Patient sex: F
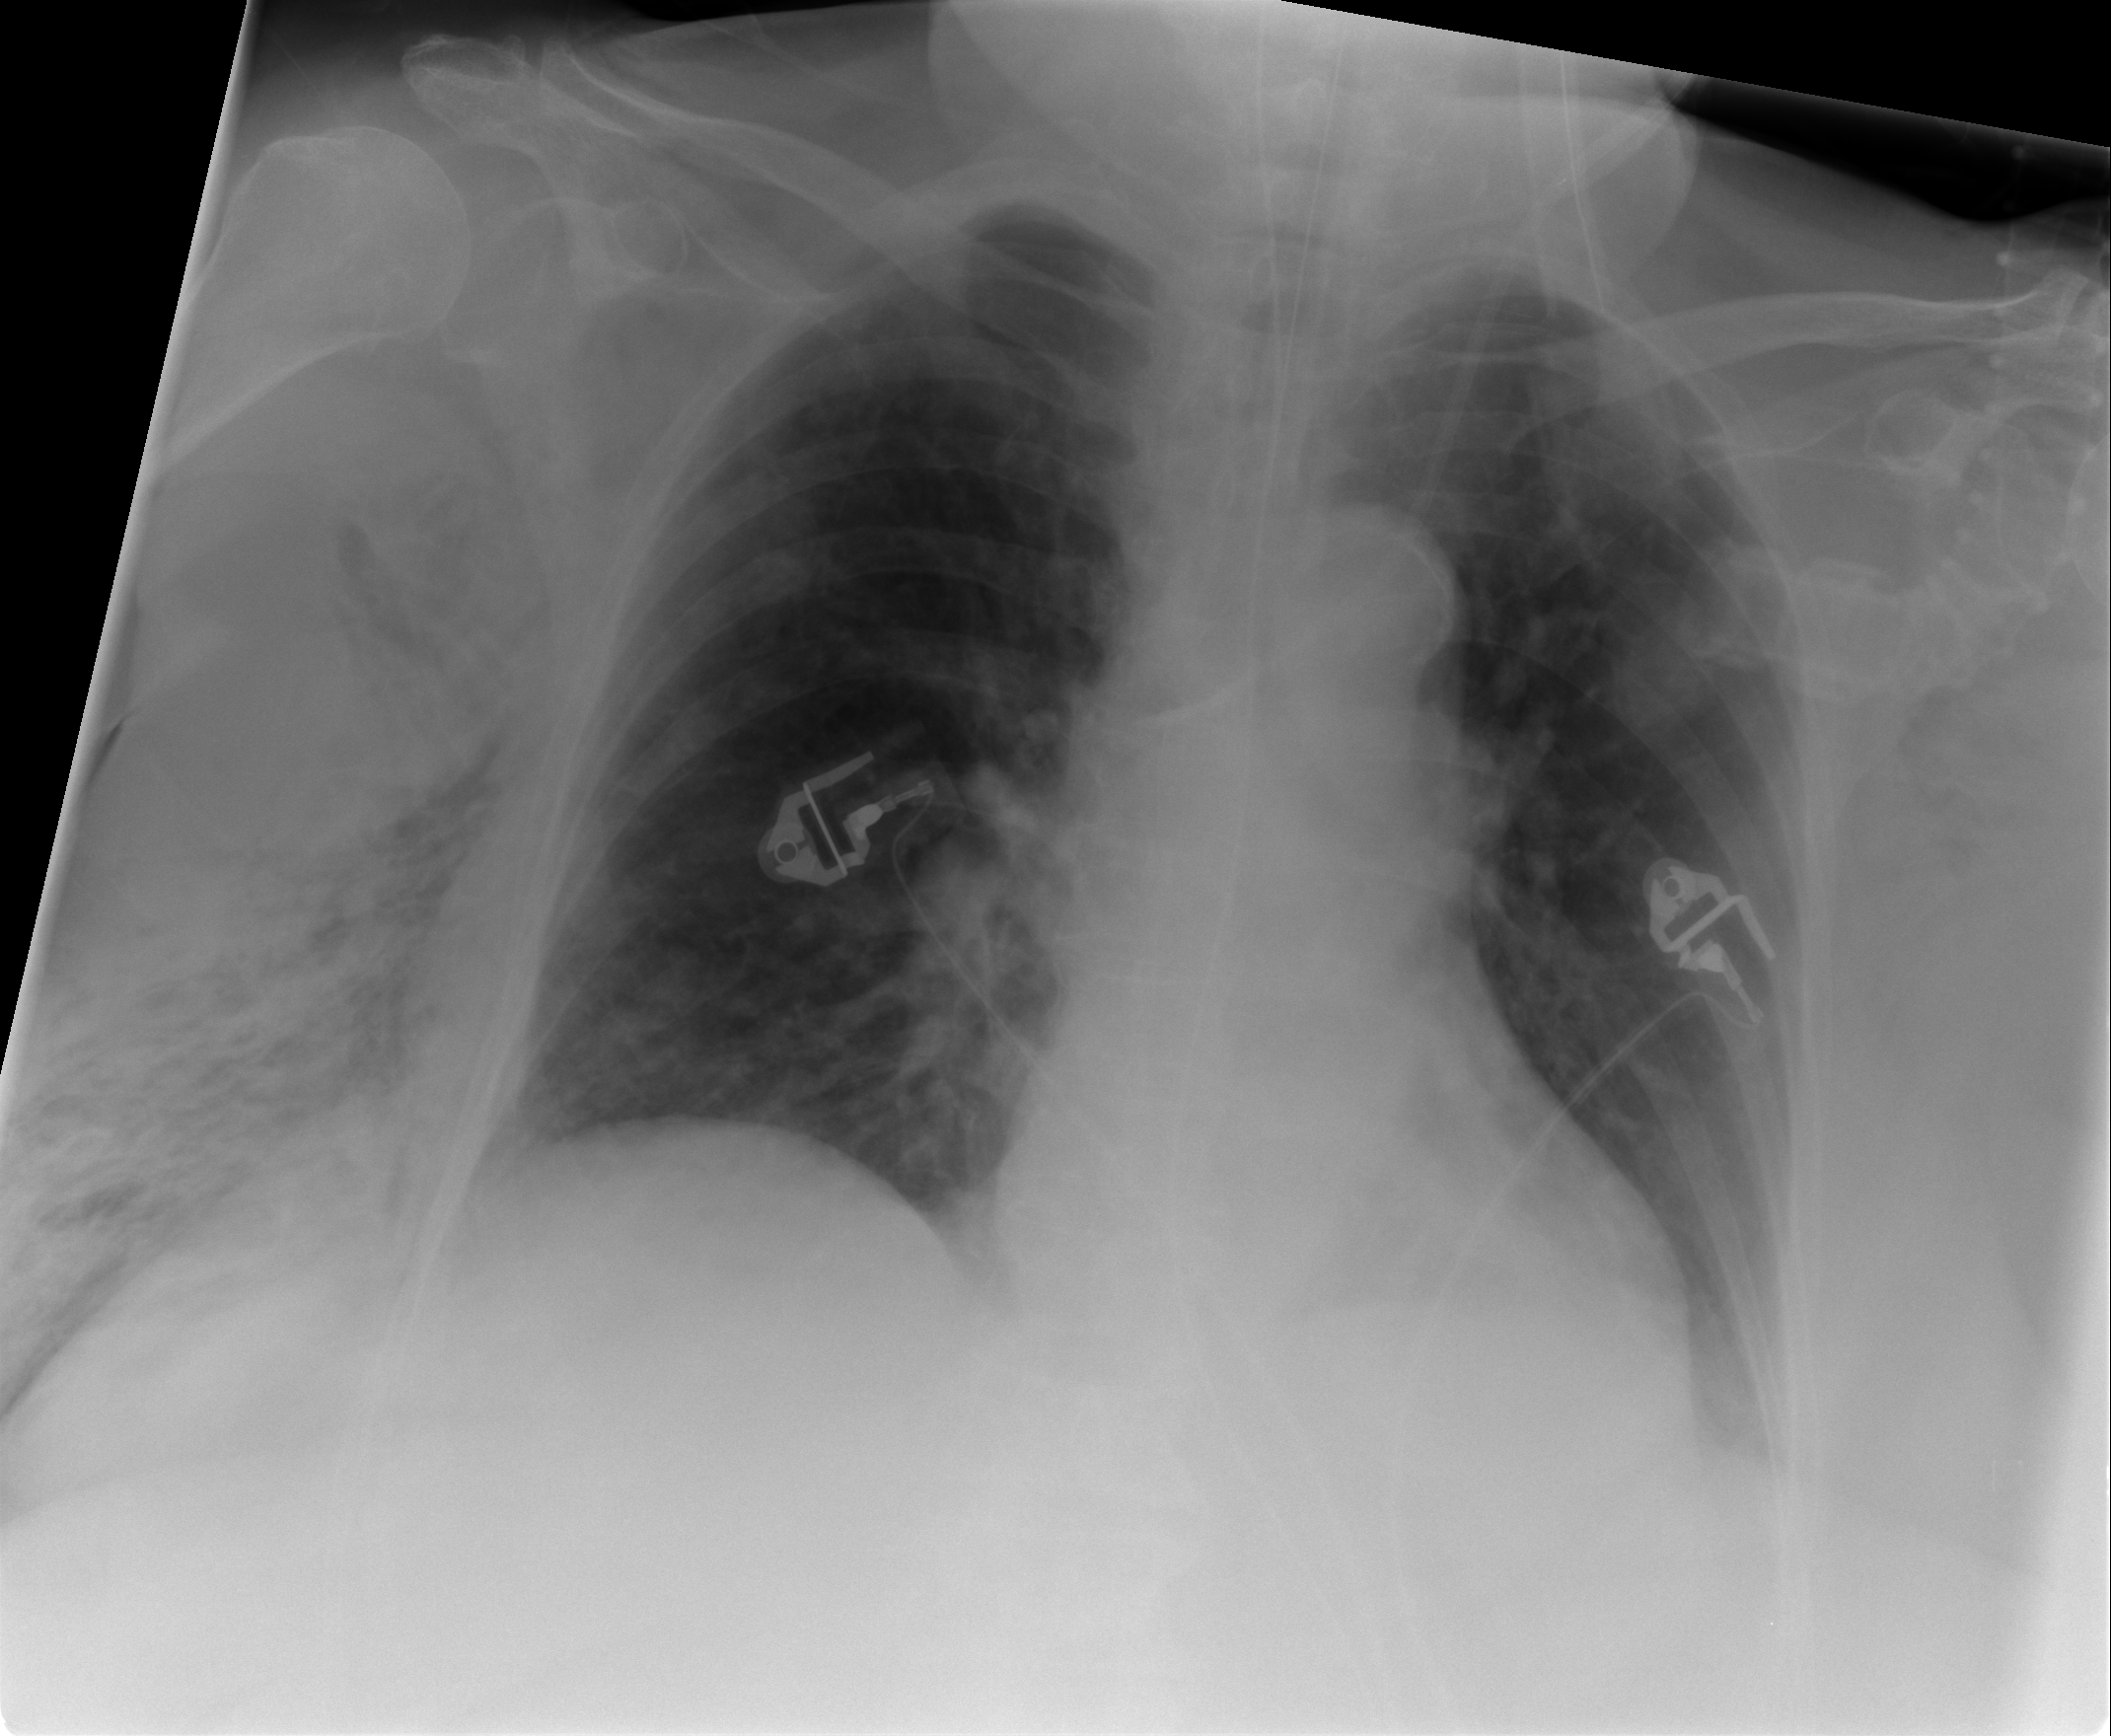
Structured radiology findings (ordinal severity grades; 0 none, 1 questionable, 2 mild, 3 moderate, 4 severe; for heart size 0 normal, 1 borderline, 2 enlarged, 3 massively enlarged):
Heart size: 0
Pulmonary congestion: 0
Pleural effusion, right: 0
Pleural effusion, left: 1
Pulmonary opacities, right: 0
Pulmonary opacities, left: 0
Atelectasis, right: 2
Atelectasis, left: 2